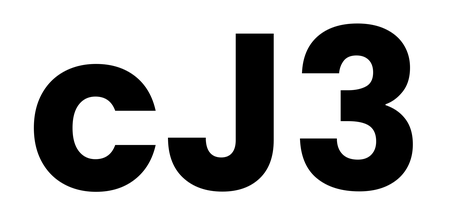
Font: Poppins-Bold